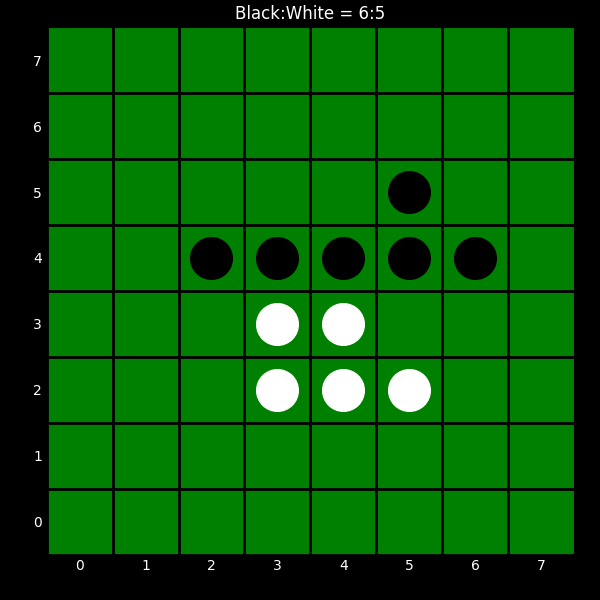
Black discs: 6
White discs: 5